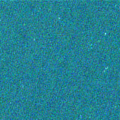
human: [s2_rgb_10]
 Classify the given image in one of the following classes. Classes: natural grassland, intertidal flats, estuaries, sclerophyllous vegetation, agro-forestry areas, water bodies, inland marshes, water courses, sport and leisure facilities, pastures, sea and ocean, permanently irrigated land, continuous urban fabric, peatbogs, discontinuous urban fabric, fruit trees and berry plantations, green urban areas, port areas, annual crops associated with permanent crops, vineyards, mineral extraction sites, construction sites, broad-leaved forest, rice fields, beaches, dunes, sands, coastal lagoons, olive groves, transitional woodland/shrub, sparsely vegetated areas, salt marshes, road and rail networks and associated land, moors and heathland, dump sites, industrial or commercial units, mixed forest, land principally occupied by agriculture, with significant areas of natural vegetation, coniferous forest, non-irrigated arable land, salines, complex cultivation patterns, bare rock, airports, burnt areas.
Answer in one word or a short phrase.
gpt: sea and ocean